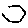
Label: hexagon